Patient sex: M
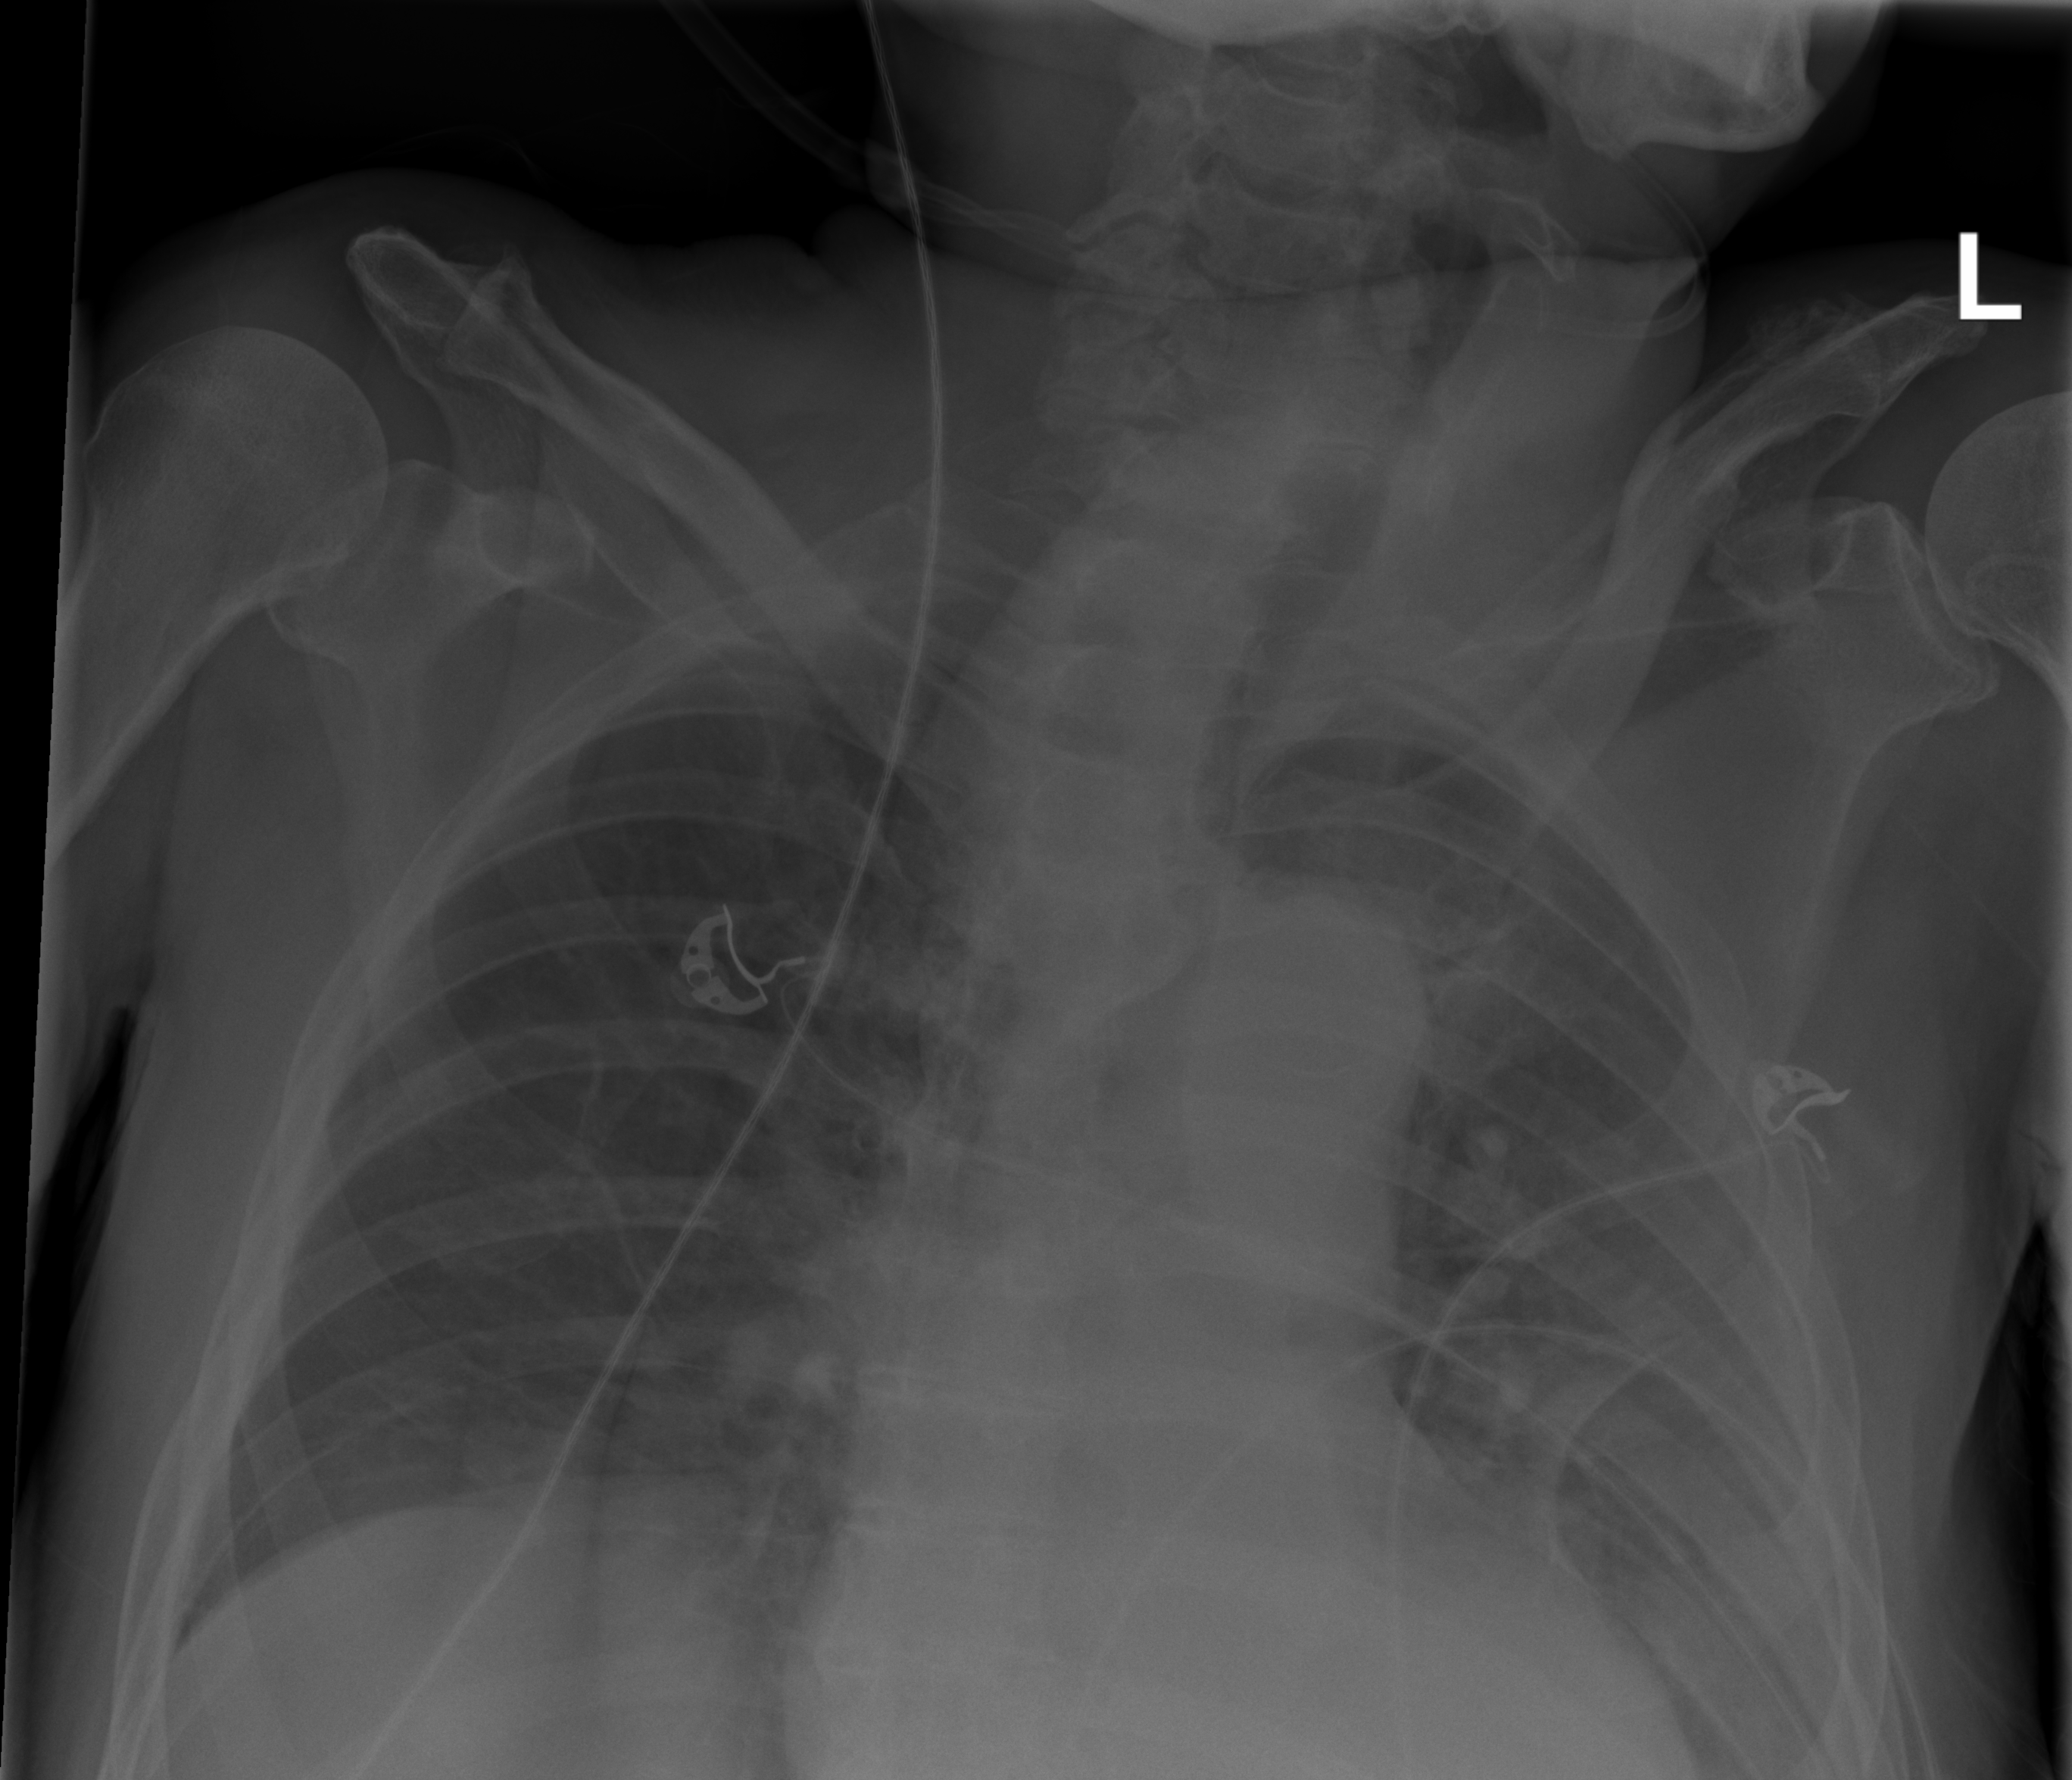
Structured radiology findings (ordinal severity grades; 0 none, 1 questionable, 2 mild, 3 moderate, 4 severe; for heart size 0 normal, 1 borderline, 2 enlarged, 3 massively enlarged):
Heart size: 0
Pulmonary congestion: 2
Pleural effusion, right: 0
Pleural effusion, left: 2
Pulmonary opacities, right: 0
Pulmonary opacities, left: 0
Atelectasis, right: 2
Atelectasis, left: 2